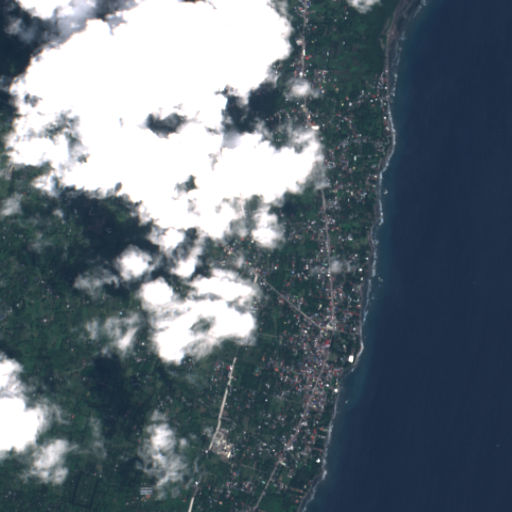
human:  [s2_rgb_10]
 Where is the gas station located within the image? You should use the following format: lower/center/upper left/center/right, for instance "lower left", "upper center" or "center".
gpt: The gas station is located in the lower center of the image.
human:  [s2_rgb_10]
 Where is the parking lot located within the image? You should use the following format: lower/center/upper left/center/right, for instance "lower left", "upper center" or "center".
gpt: The parking lot is located in the center of the image.
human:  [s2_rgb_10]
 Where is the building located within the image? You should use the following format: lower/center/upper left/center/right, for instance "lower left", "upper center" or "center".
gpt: There is no building in the image.